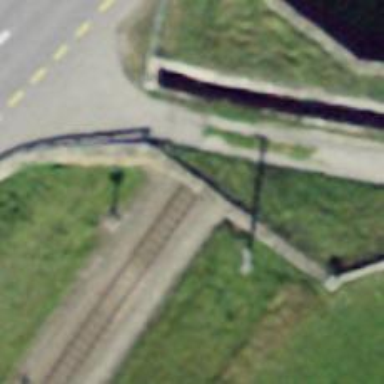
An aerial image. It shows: Narrow gauge railway with electrified contact lines.